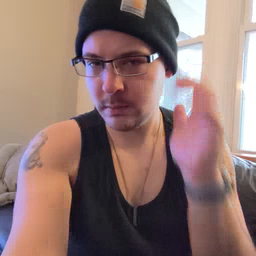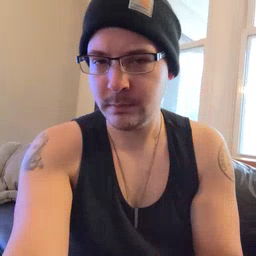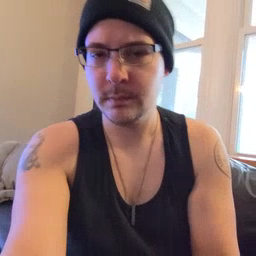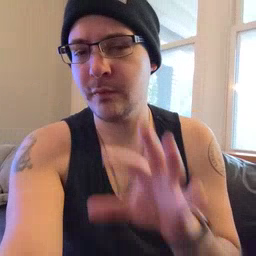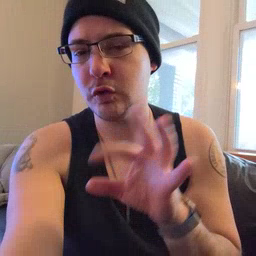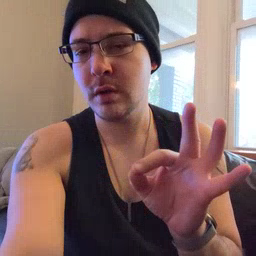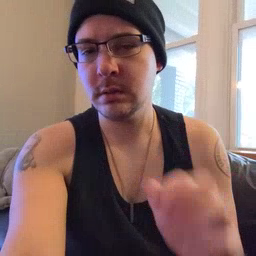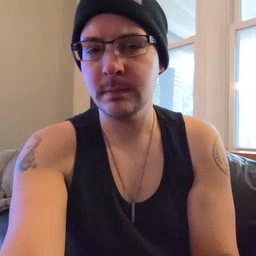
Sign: frenchfries